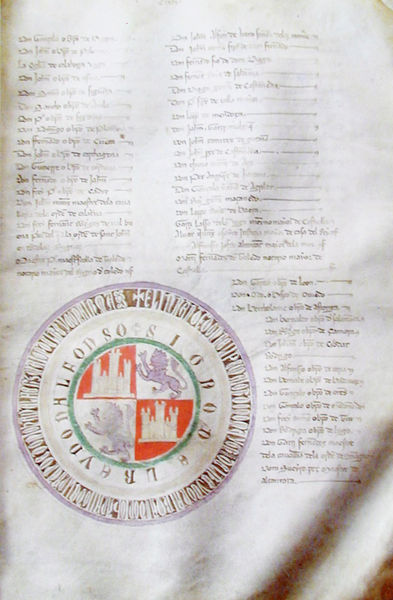
Titel: Tumbo B
Institution: Archivo de la Catedral. Santiago de Compostela
Schlagwörter: blau, schatten, weiß, grün, grau, schwarz, symbol, rot, alt, falten, drei, blatt, kreis, rund, schrift, wellen, papier, farbe, lila, vergilbt, spalten, striche, buch, burg, kreuz, seite, text, buchstaben, strich, kreise, stempel, pergament, wappen, stadttor, löwen, schloß, mittelalter, löwe, siegel, urkunde, emblem, handschrift, sigel, dokument, historisch, zerknittert, wappentier, abschnitt, manuskript, scan, inhaltsverzeichnis, alfonso